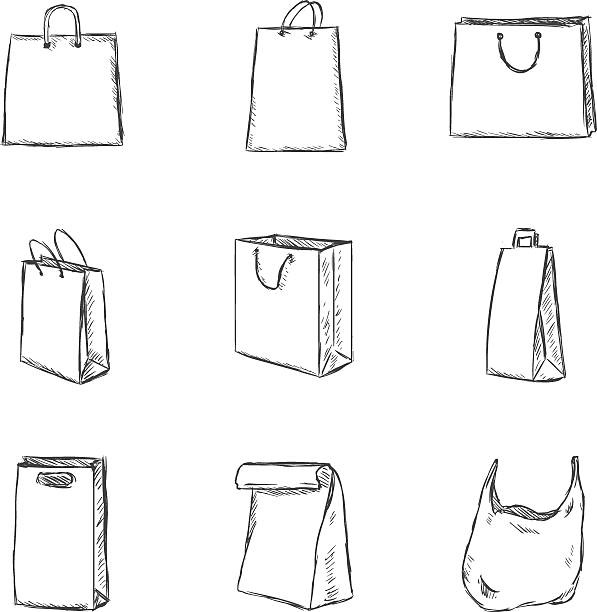
Label: plastic bag